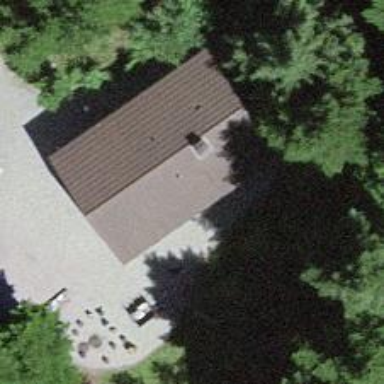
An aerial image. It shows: Barbecue facility.